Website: lowes
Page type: payment
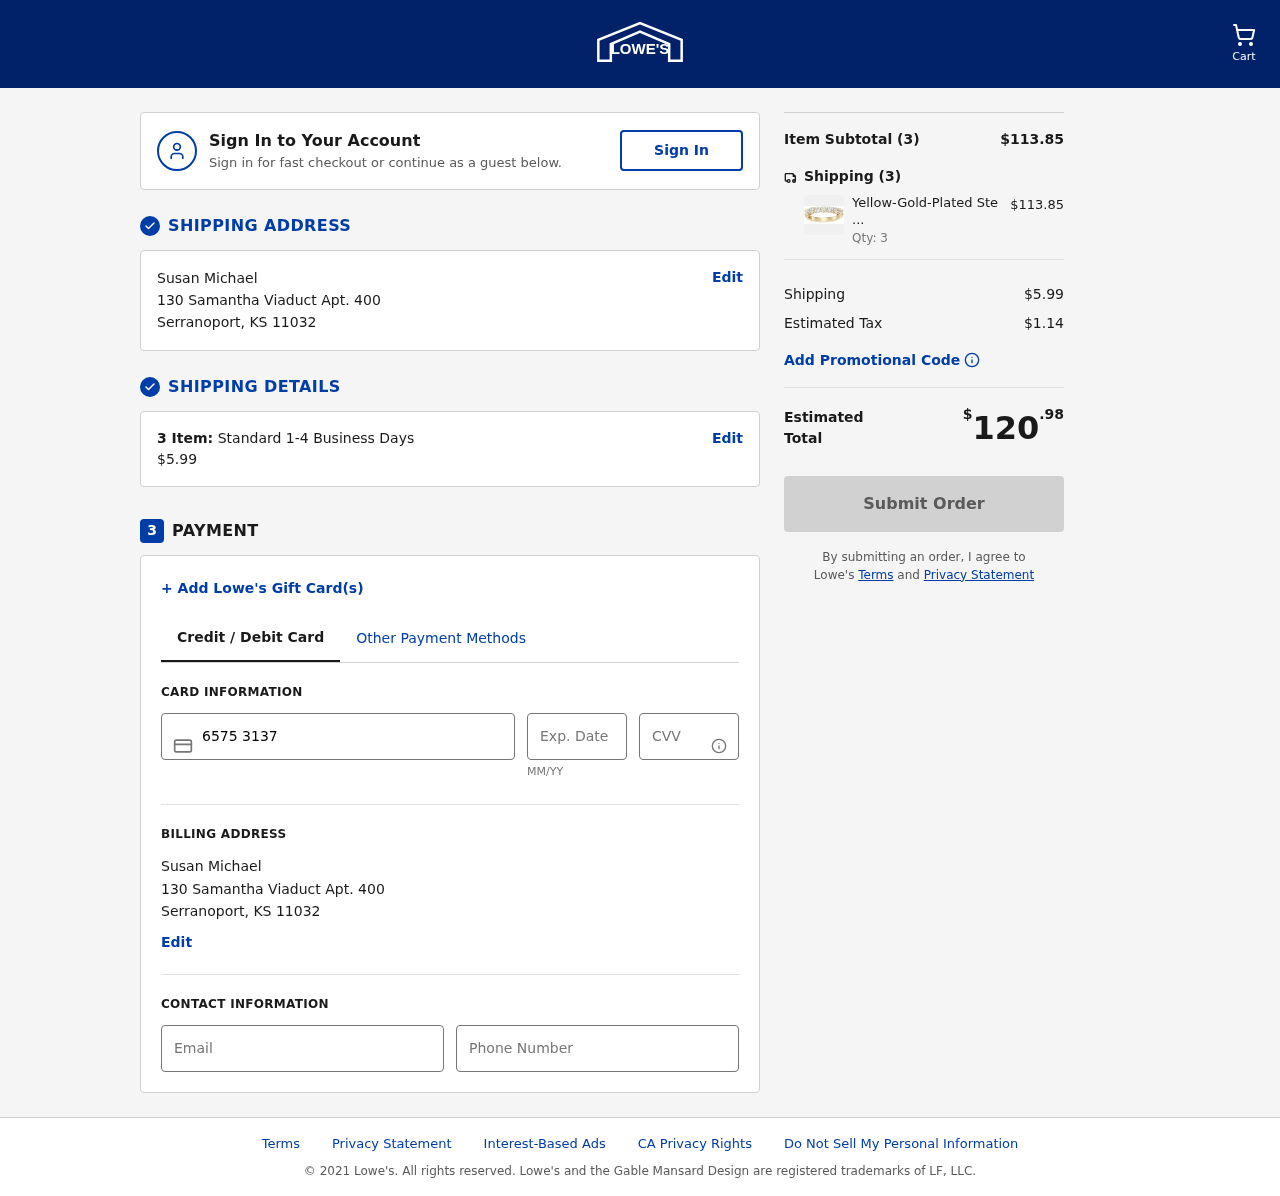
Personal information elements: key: PII_CARD_CVV
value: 273
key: PII_CARD_EXPIRY
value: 07/30
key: PII_CARD_NUMBER
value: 6575 3137 2589 6392
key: PII_CITY
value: Serranoport
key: PII_EMAIL
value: susanmichael@hotmail.com
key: PII_FULLNAME
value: Susan Michael
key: PII_PHONE
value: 7116507774
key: PII_POSTCODE
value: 11032
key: PII_STATE_ABBR
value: KS
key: PII_STREET
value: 130 Samantha Viaduct Apt. 400
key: PII_FULLNAME2
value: Susan Michael
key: PII_CITY2
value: Serranoport
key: PII_STATE_ABBR2
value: KS
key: PII_POSTCODE_FULL
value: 11032
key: PII_POSTCODE_NUMERIC
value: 11032
Product elements: key: PRODUCT1_NAME
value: Yellow-Gold-Plated Sterling Silver 7-Stone Ring made with Swarovski Zirconia (1 cttw), Size 7
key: PRODUCT1_PRICE
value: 37.95
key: PRODUCT1_QUANTITY
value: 3
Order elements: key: ORDER_NUM_ITEMS
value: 3
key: ORDER_SHIPPING_COST
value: $5.99
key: ORDER_NUM_ITEMS2
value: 3
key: ORDER_SUBTOTAL
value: $113.85
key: ORDER_NUM_ITEMS3
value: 3
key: ORDER_SHIPPING_COST2
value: $5.99
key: ORDER_TAX
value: $1.14
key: ORDER_TOTAL
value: $120.98